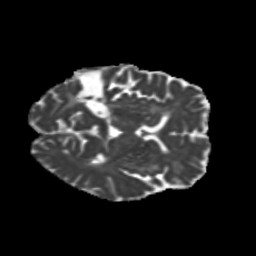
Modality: MD
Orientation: axial
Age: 62
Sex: female
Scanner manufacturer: siemens
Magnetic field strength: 3 T
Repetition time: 5.25 s
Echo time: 0.08 s